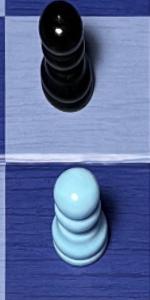
Label: Pawn_White